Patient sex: M
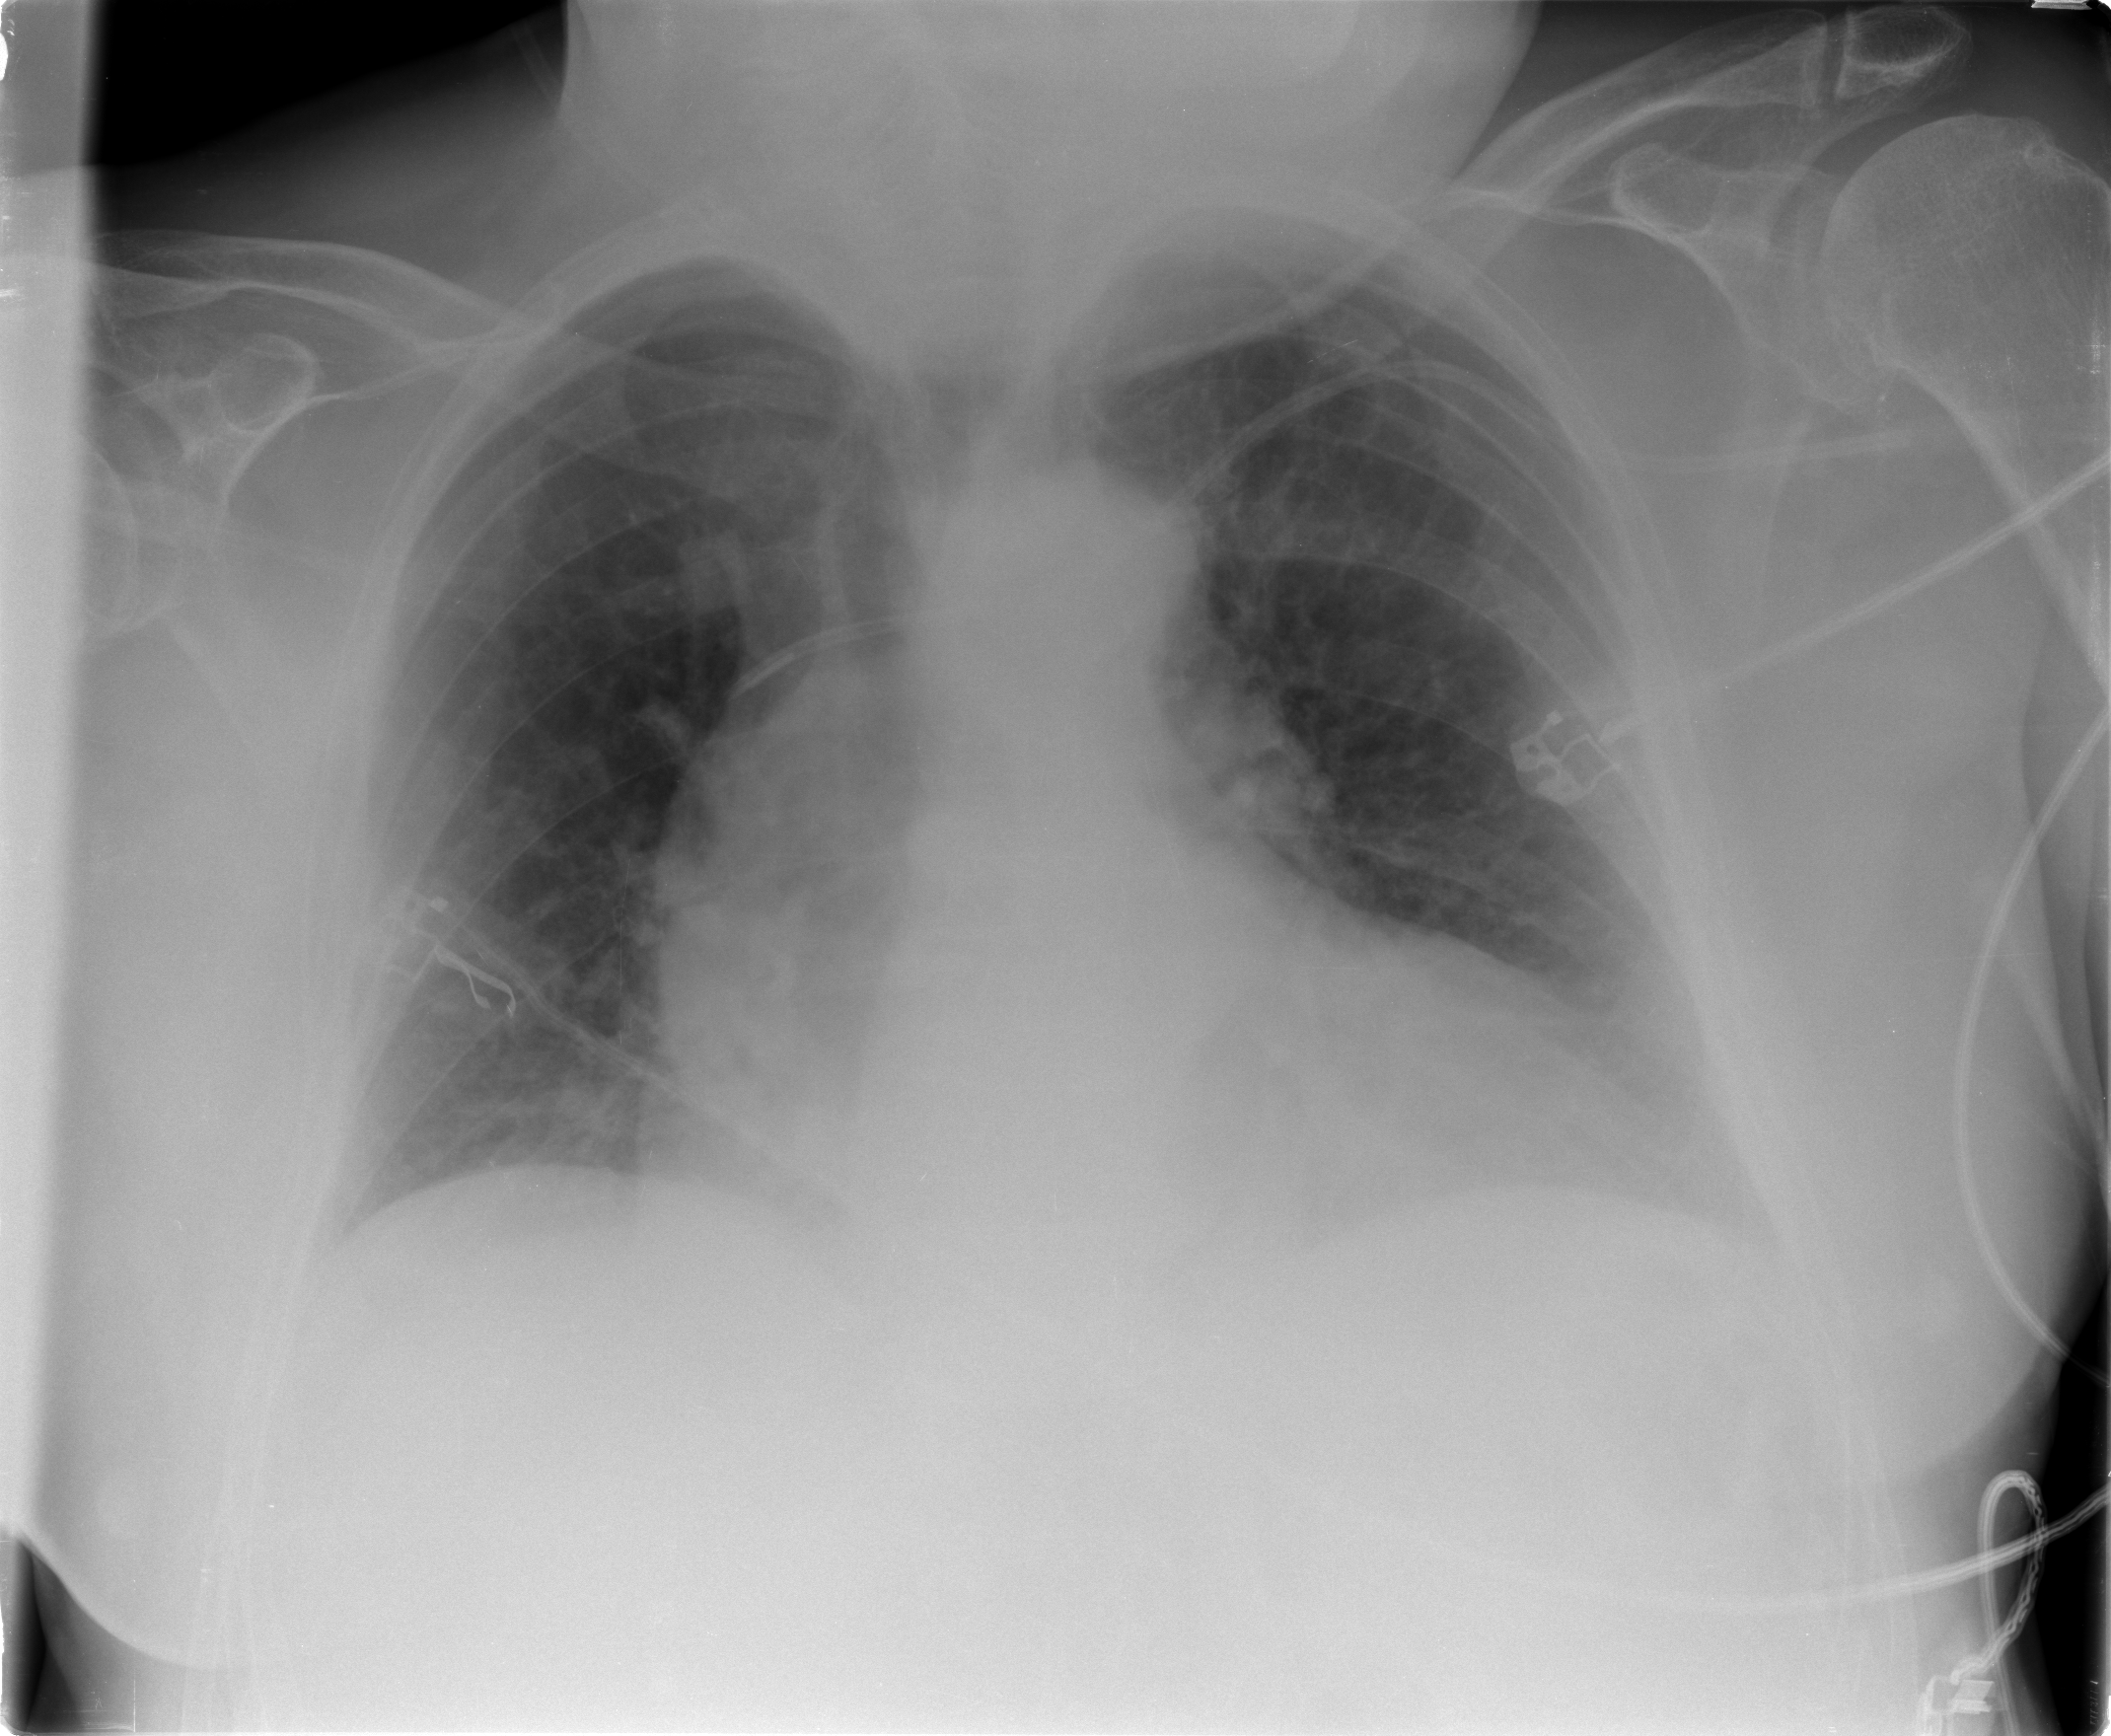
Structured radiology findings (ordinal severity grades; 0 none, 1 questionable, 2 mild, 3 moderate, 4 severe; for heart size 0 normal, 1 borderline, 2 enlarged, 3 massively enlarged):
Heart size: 2
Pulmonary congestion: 2
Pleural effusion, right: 1
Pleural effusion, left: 2
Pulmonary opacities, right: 1
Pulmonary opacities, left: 1
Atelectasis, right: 2
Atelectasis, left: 2